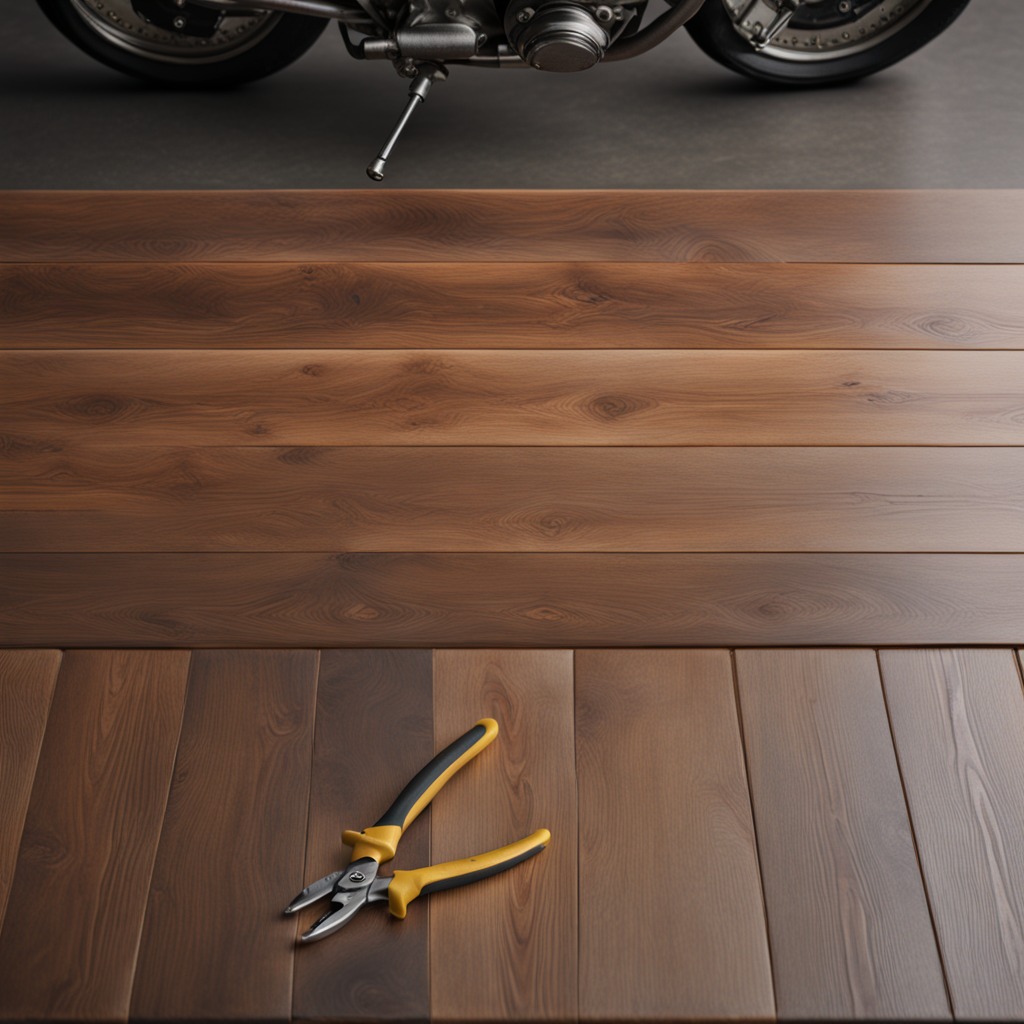
A plier is lying on the wooden table in the vintage motorcycle garage.